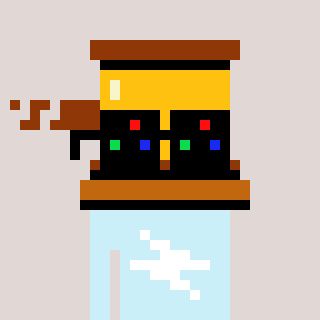
a pixel art character with square black sunglasses, a gavel-shaped head and a cold-colored body on a warm background